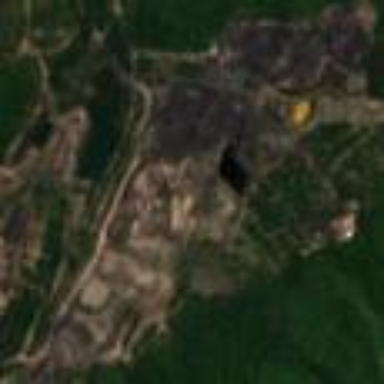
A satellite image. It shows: Quarry area.